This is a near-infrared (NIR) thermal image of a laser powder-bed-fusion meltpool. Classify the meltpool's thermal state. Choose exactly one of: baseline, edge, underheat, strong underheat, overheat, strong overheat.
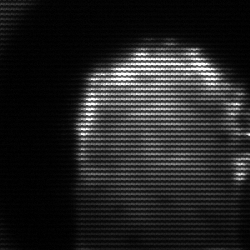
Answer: baseline